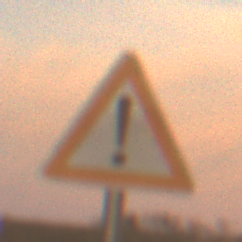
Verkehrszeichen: Gefahrenstelle
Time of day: SunriseSunset
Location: Outdoor (Nature)
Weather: PartlyCloudy
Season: NotSpecified
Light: Natural